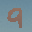
Label: 9